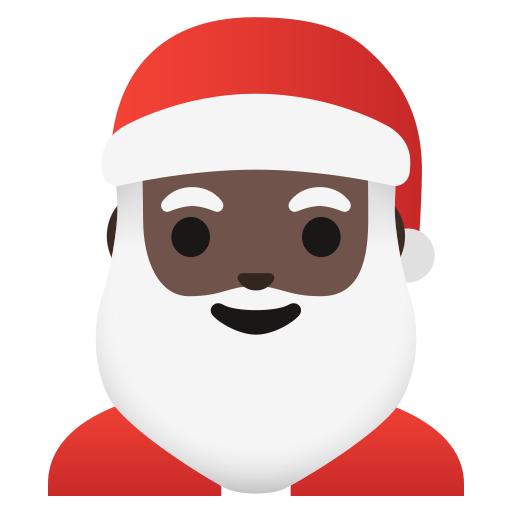
Emoji: 🎅🏿